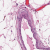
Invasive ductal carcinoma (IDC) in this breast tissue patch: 0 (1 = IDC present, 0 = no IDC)